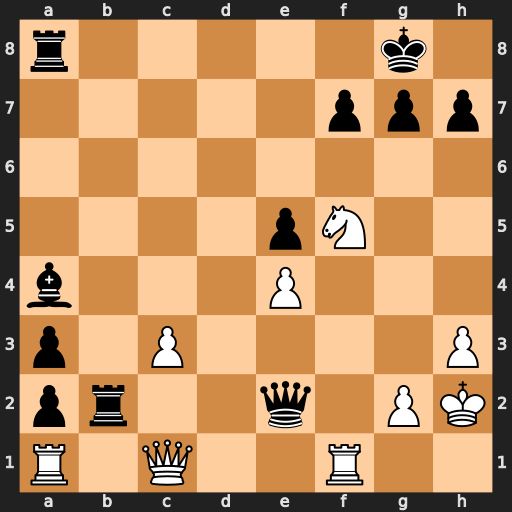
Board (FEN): r5k1/5ppp/8/4pN2/b3P3/p1P4P/pr2q1PK/R1Q2R2
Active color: w
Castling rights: -
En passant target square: -
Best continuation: Qg5 Qxg2+ Qxg2 Rxg2+ Kxg2